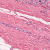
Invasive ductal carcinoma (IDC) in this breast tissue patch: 0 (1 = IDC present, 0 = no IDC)